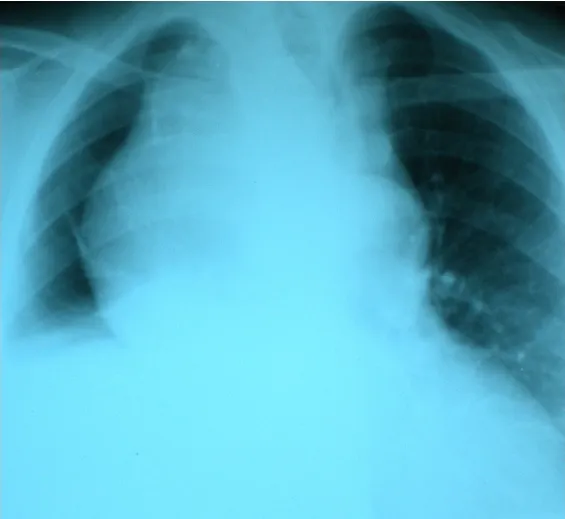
Chest radiograph showing a giant right mediastinal mass with tracheal shift.
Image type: radiology (x_ray)